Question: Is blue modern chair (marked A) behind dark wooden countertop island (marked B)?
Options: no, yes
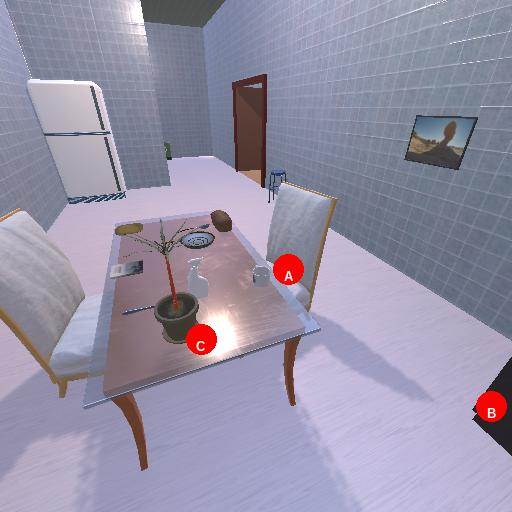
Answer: no